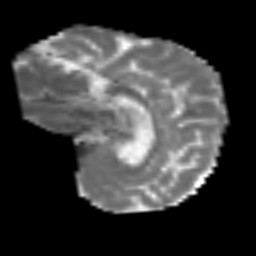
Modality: MD
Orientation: sagittal
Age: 69
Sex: male
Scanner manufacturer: siemens
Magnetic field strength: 3 T
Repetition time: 3.2 s
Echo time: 0.081 s